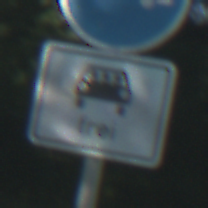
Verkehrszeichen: MehrfachbesetzePersonenkraftwagenFrei
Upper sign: Busssonderstreifen
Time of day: MorningAfternoon
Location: Outdoor (Nature)
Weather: Clear
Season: NotSpecified
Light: Natural